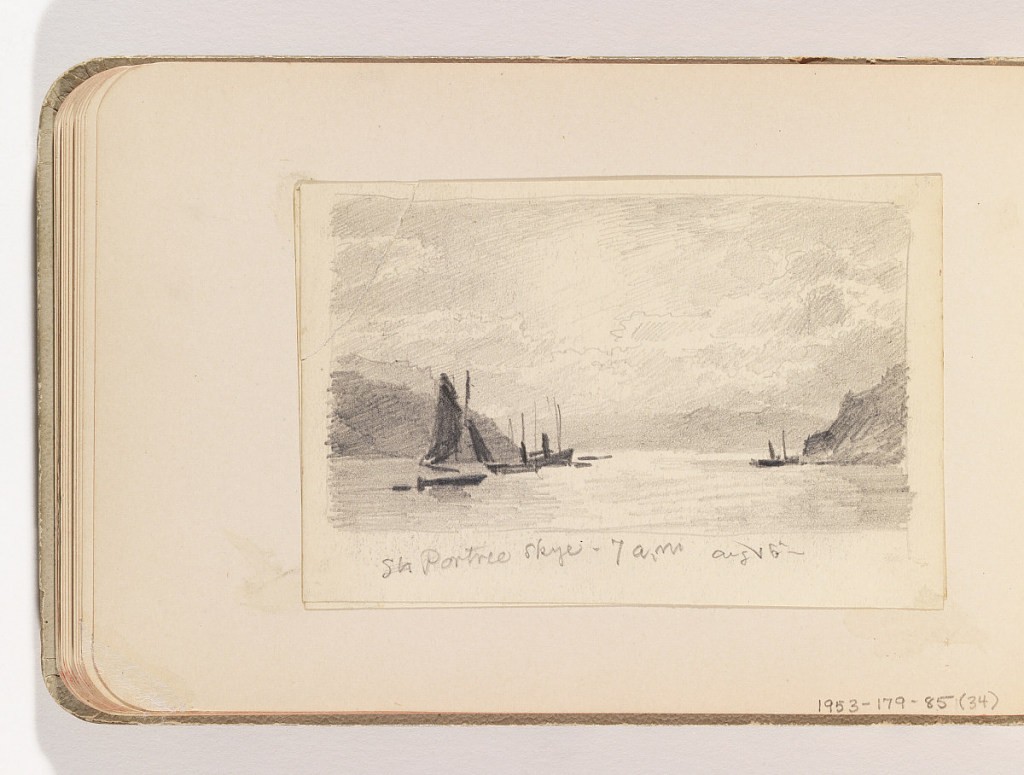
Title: Portree Harbor, Isle of Skye, Hebrides Islands, August 16, 1880
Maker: William Trost Richards, American, 1833–1905
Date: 1880
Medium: Graphite on white wove paper, lined
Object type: Album page
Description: Boats moored near land masses and distant mountains on the right and left side of composition.